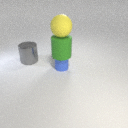
large yellow rubber sphere above small blue rubber cylinder